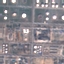
Land use / land cover class: Industrial